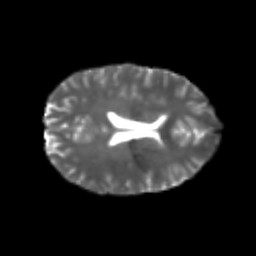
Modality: T2w
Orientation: axial
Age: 20
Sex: female
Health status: healthy
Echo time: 0.074 s